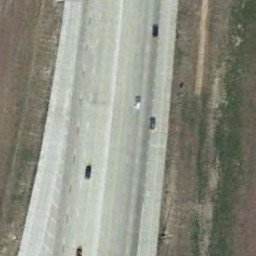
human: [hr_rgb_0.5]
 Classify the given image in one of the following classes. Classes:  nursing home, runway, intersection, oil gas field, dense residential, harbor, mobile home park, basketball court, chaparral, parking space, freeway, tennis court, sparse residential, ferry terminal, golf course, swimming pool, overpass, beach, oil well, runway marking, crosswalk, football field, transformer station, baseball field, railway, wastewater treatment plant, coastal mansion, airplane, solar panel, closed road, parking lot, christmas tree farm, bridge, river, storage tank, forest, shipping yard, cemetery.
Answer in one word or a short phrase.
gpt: freeway